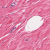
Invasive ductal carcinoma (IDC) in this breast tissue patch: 1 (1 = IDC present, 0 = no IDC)